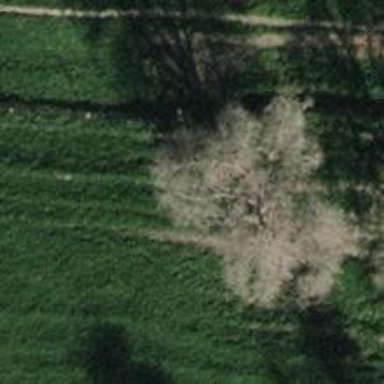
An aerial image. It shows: Single tag "natural: tree."